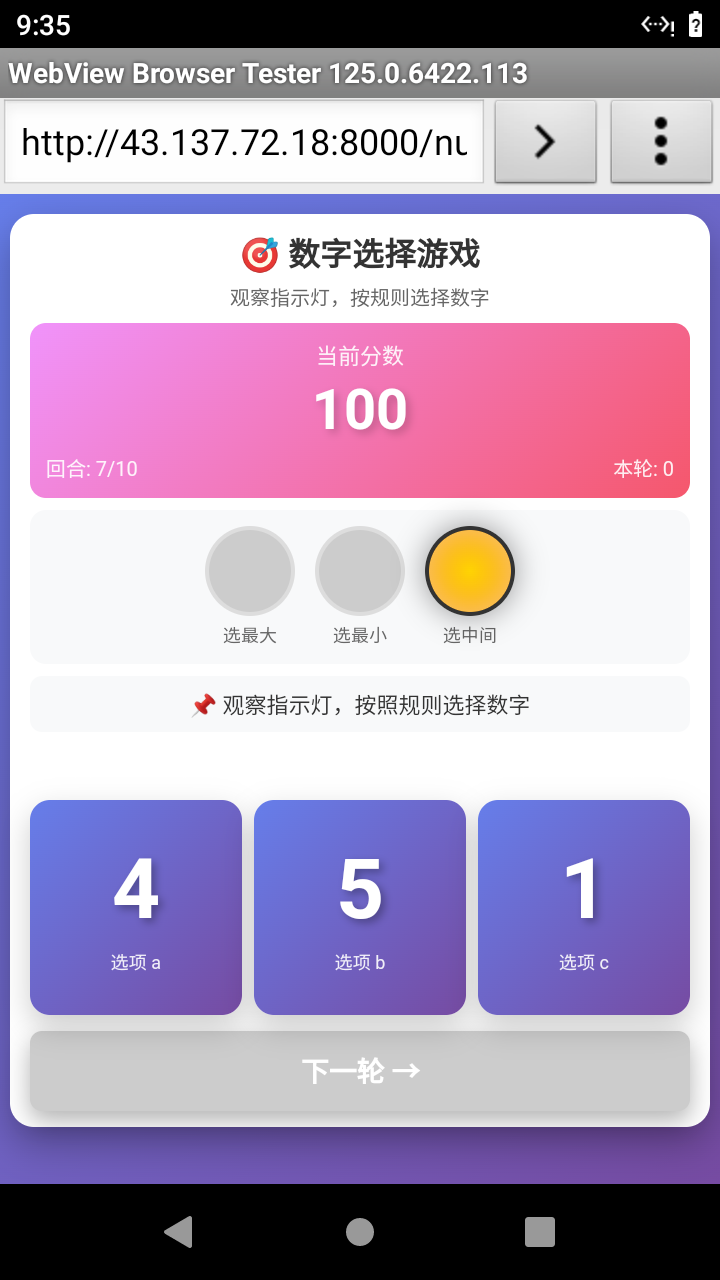

Select the correct number based on the traffic light color.
Answer: 0